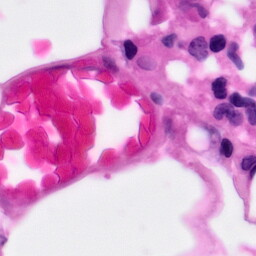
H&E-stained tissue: Pancreatic